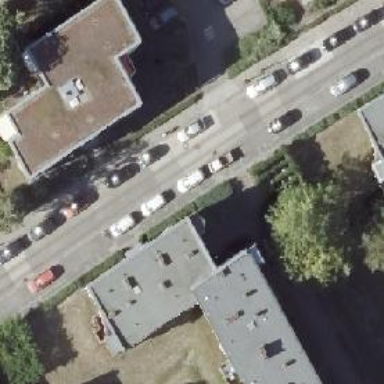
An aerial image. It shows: Residential road with asphalt surface. There are sidewalks on both sides and opposite cycleway.